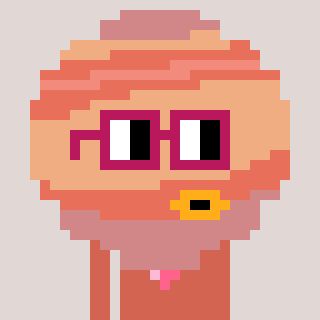
a pixel art character with square dark red glasses, a jupiter-shaped head and a peachy-colored body on a warm background